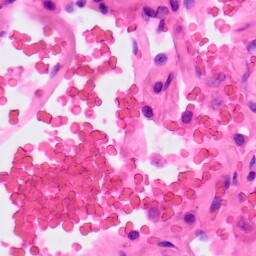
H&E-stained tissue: Lung